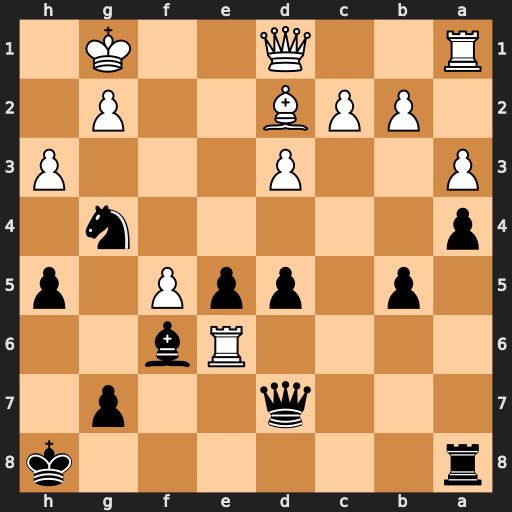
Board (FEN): r6k/3q2p1/4Rb2/1p1ppP1p/p5n1/P2P3P/1PPB2P1/R2Q2K1
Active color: b
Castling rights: -
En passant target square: -
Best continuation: Qa7+ Kh1 Nf2+ Kh2 Nxd1